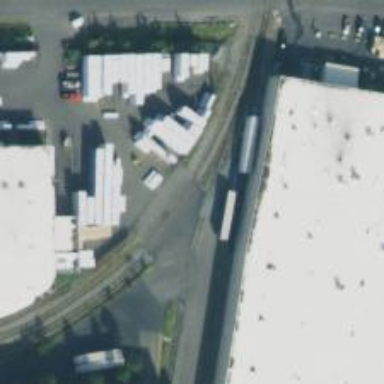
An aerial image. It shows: Rail spur service.